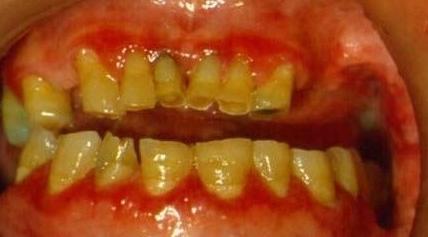
Condition: Gingivitis